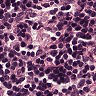
Metastatic tissue present: no